Field crop: maize
Growth stage: 2
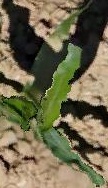
Species: maize